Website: apple
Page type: customer-info-address
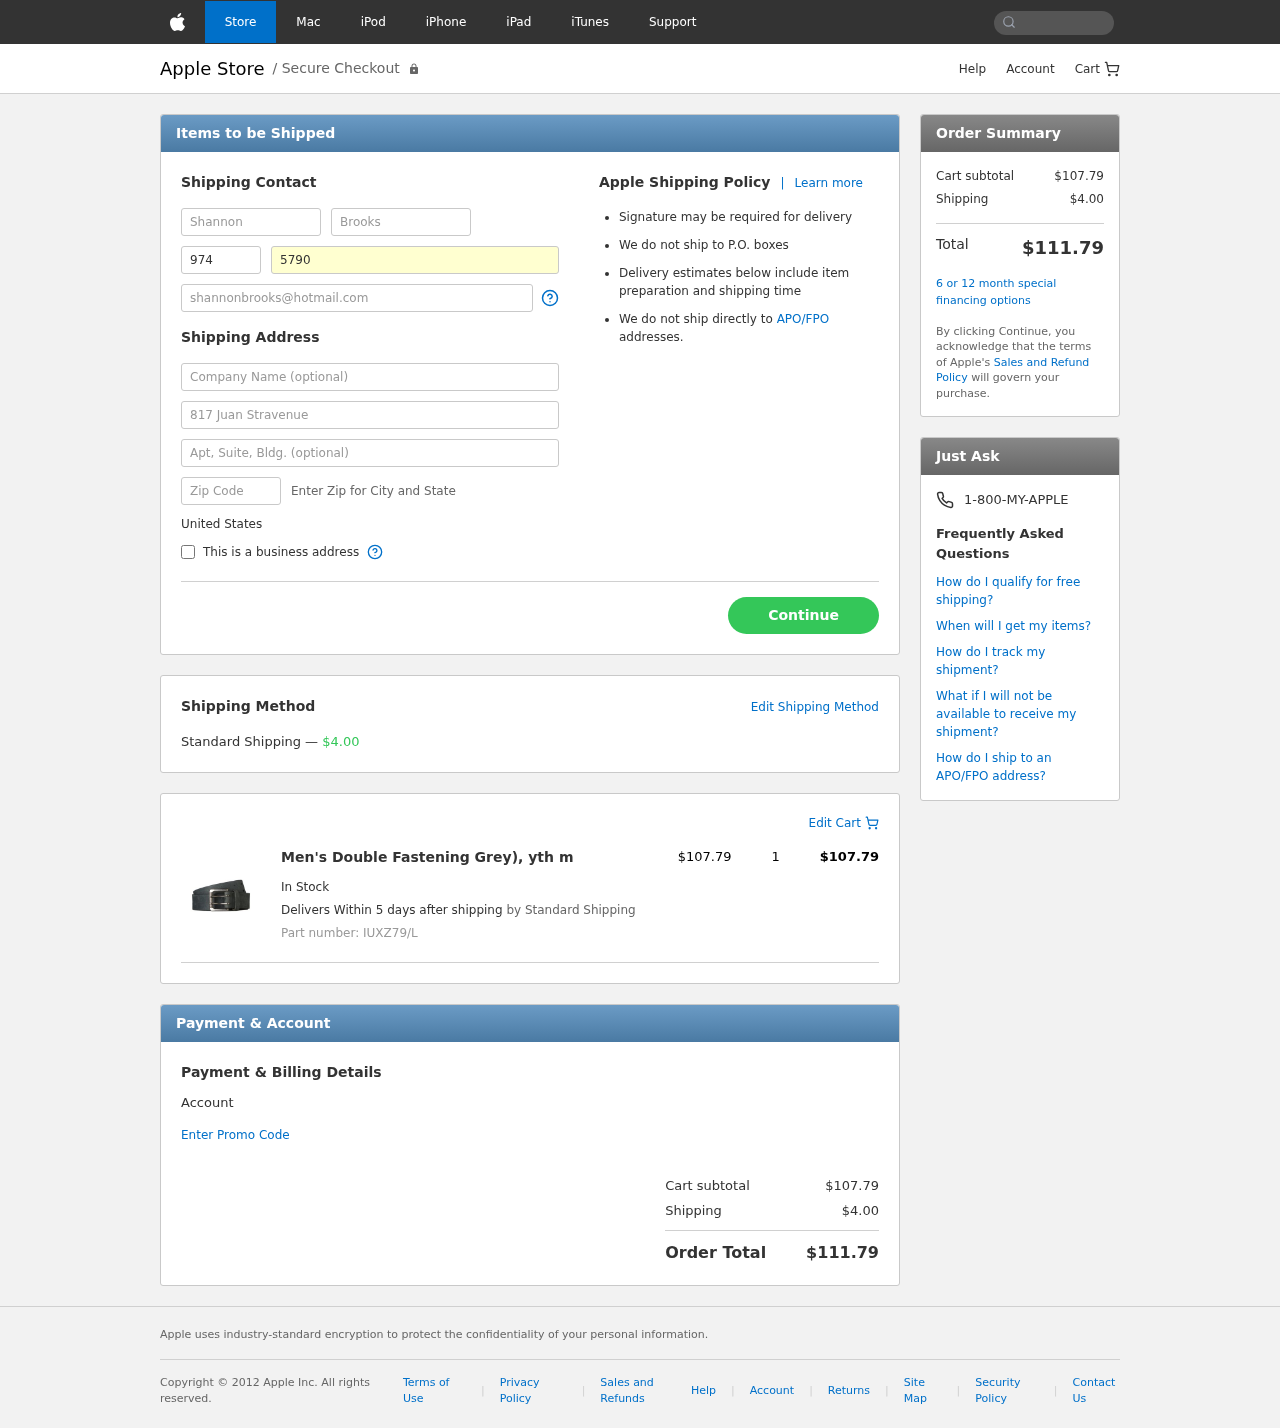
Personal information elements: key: PII_COUNTRY
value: United States
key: PII_FIRSTNAME
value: Shannon
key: PII_LASTNAME
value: Brooks
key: PII_PHONE_AREA
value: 974
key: PII_PHONE_LINE
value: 5790
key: PII_EMAIL
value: shannonbrooks@hotmail.com
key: PII_STREET
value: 817 Juan Stravenue
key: PII_POSTCODE
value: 51238
Product elements: key: PRODUCT1_NAME
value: Men's Double Fastening Grey), yth m
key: PRODUCT1_PRICE
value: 107.79
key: PRODUCT1_QUANTITY
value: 1
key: PRODUCT1_SKU
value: IUXZ79/L
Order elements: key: ORDER_SHIPPING_COST
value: $4.00
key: ORDER_ITEM_TOTAL
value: $107.79
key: ORDER_SUBTOTAL
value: $107.79
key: ORDER_TOTAL
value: $111.79